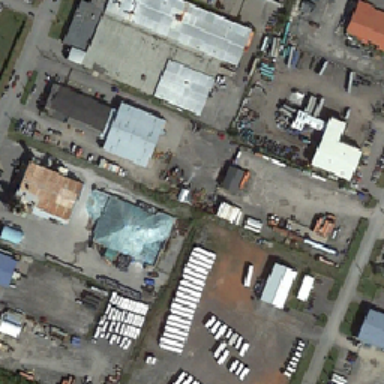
Many factories are built in the industrial area .